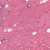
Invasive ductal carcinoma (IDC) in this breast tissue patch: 1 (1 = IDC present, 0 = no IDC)